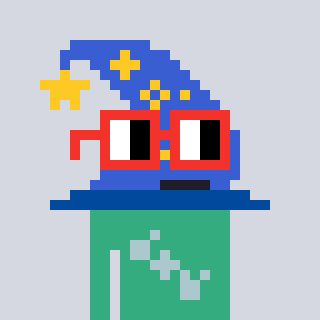
a pixel art character with square red glasses, a wizard hat-shaped head and a teal-colored body on a cool background